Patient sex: F
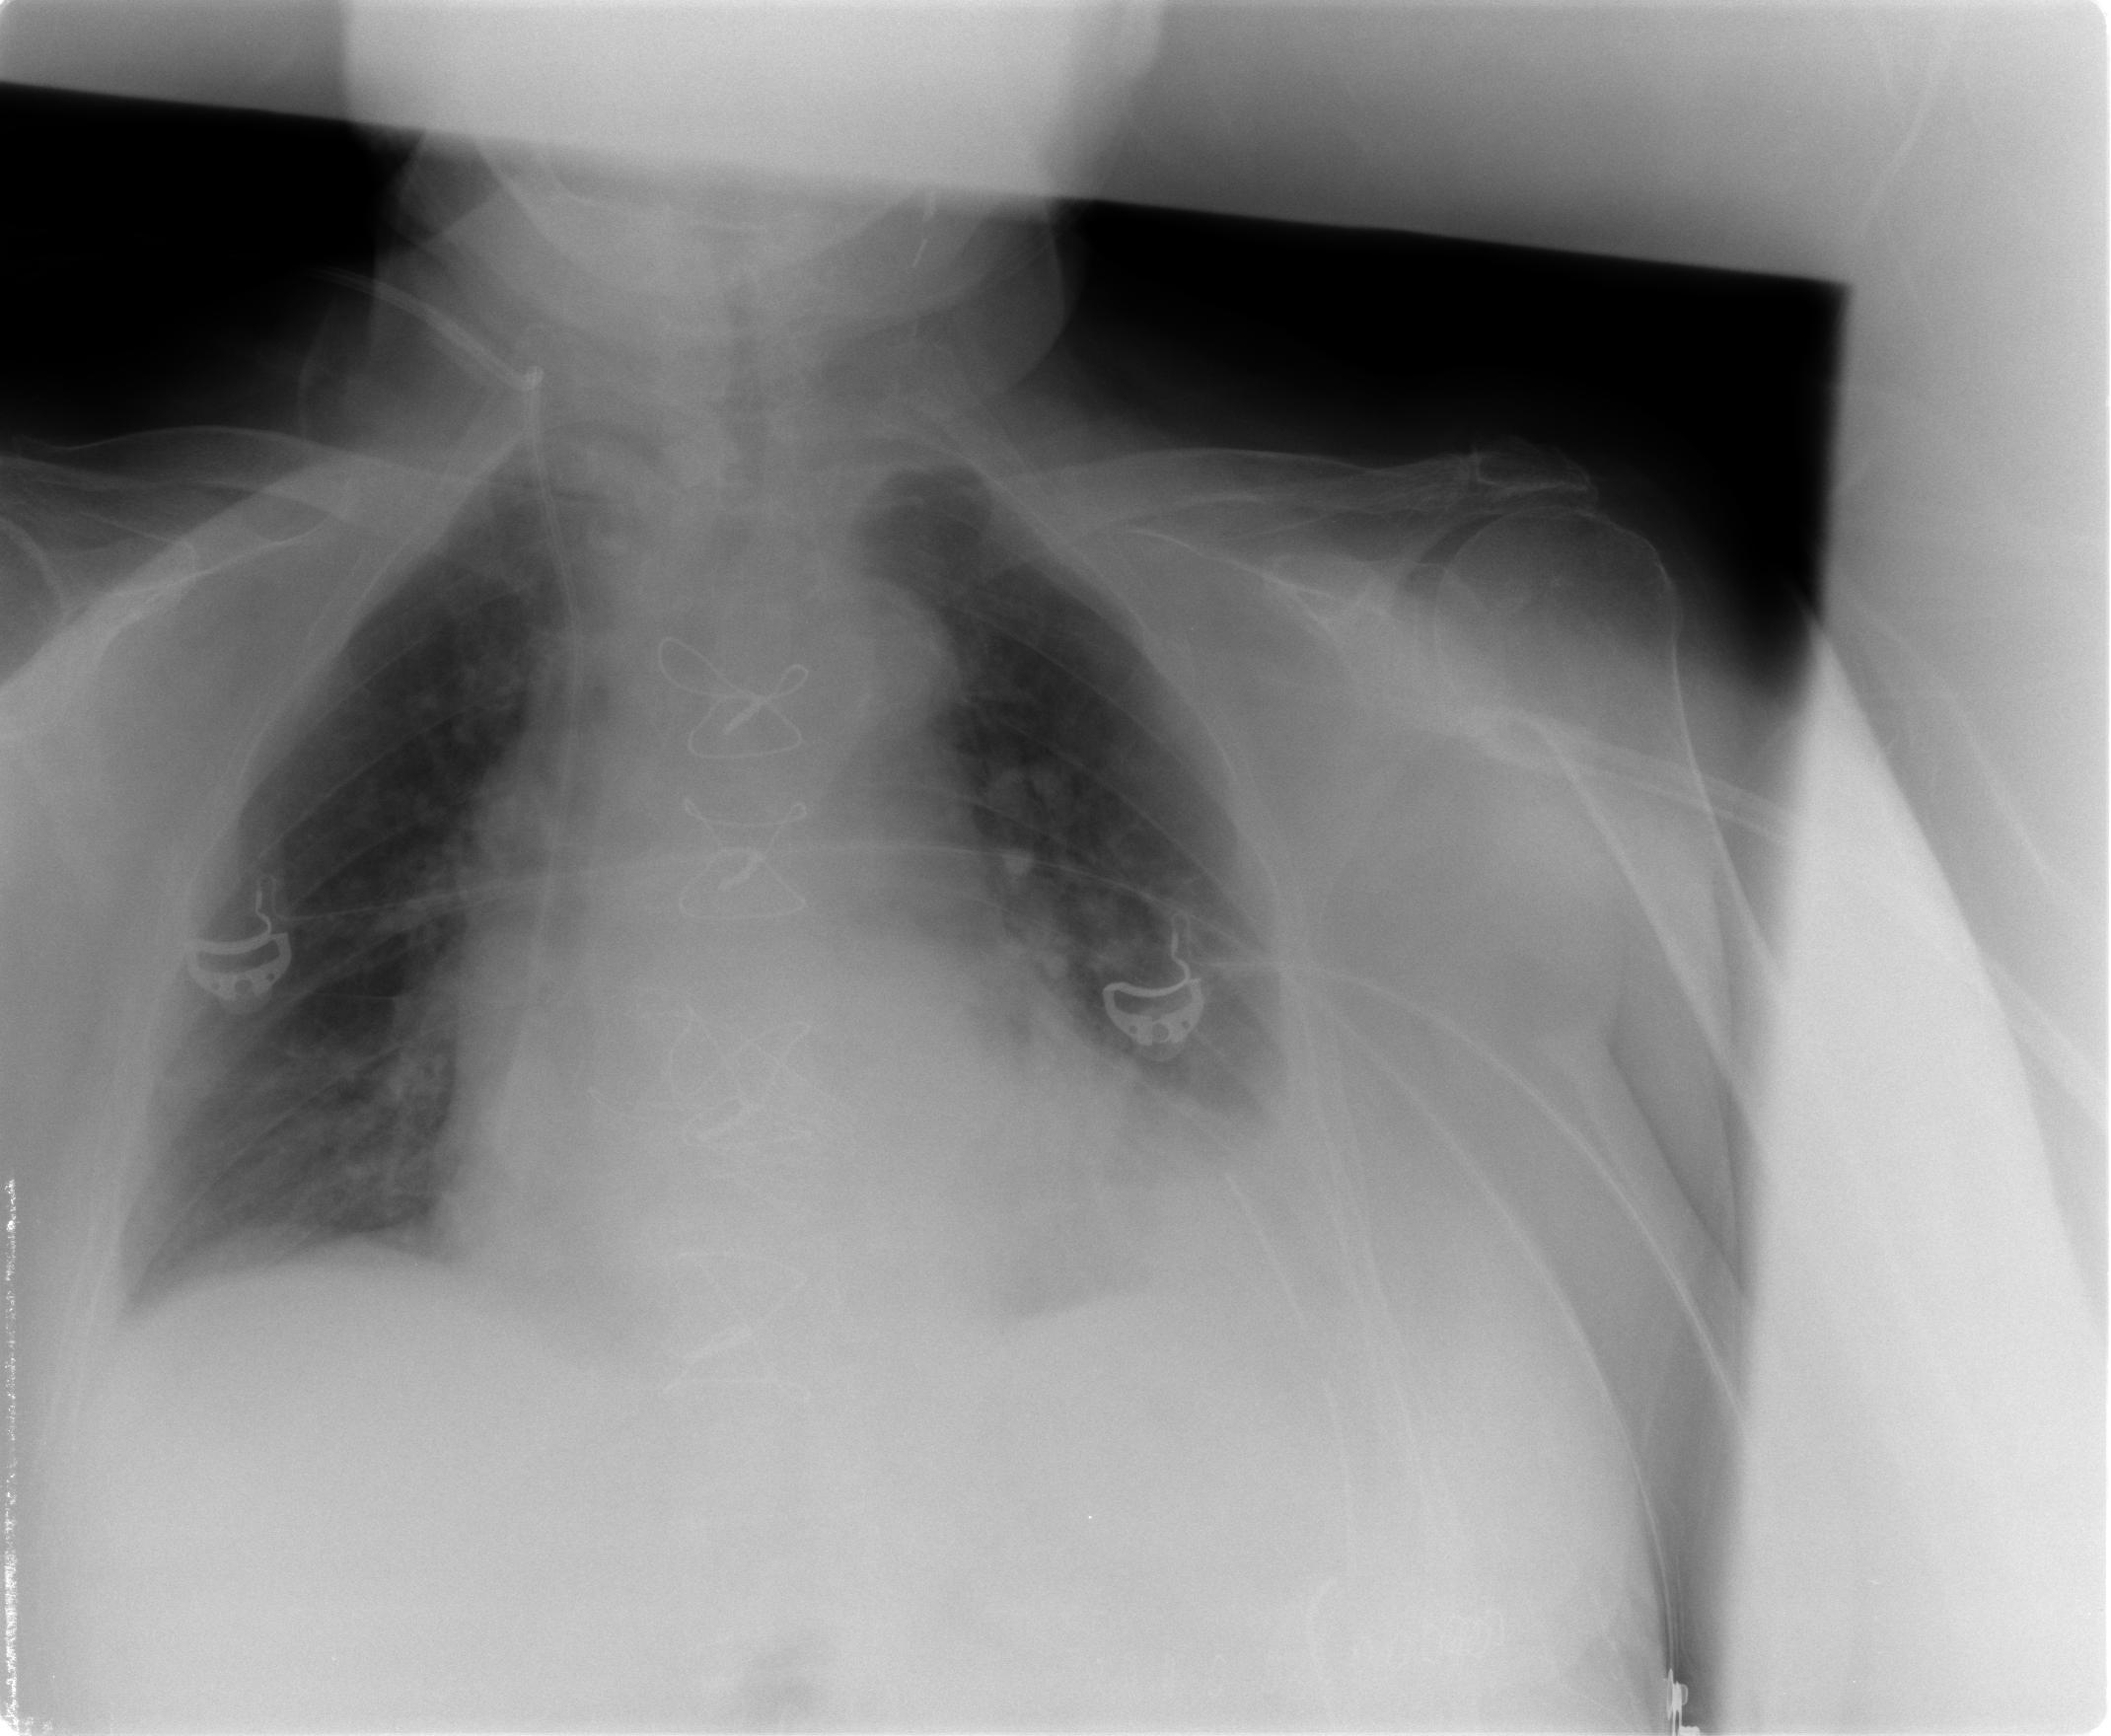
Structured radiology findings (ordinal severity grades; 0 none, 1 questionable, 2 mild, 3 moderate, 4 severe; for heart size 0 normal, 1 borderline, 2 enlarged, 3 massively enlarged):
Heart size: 2
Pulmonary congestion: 0
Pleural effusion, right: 2
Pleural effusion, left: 2
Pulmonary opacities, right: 0
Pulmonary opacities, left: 1
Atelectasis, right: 0
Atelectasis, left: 2